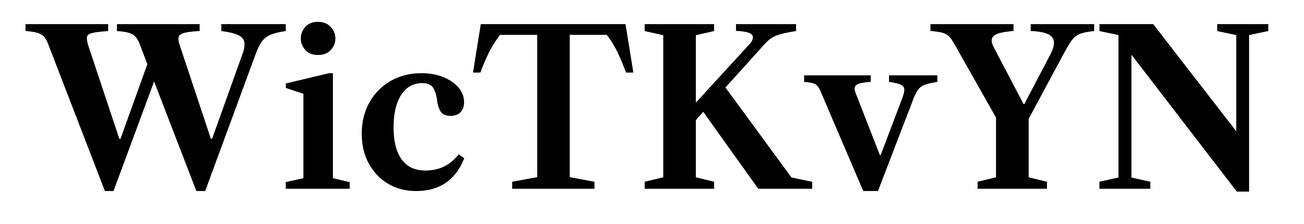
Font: LibreCaslonText_SemiBold